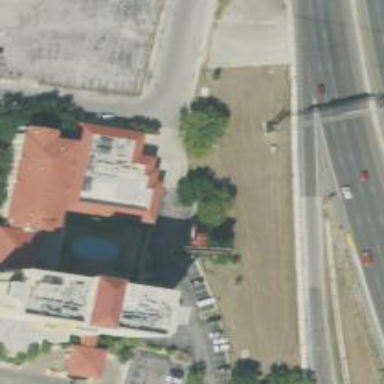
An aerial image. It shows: Hotel building.